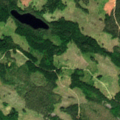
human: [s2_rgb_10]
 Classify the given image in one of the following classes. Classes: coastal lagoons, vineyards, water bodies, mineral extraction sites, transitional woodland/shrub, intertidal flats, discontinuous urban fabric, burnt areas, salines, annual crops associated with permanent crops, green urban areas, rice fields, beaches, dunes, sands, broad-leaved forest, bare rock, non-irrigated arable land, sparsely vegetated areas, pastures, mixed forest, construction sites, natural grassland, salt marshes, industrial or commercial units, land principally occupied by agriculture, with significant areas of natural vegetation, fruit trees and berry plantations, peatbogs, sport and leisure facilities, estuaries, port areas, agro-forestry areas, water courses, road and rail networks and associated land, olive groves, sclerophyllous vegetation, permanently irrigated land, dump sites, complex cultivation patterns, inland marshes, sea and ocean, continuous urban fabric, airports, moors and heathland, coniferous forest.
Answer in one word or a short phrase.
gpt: coniferous forest, mixed forest, transitional woodland/shrub